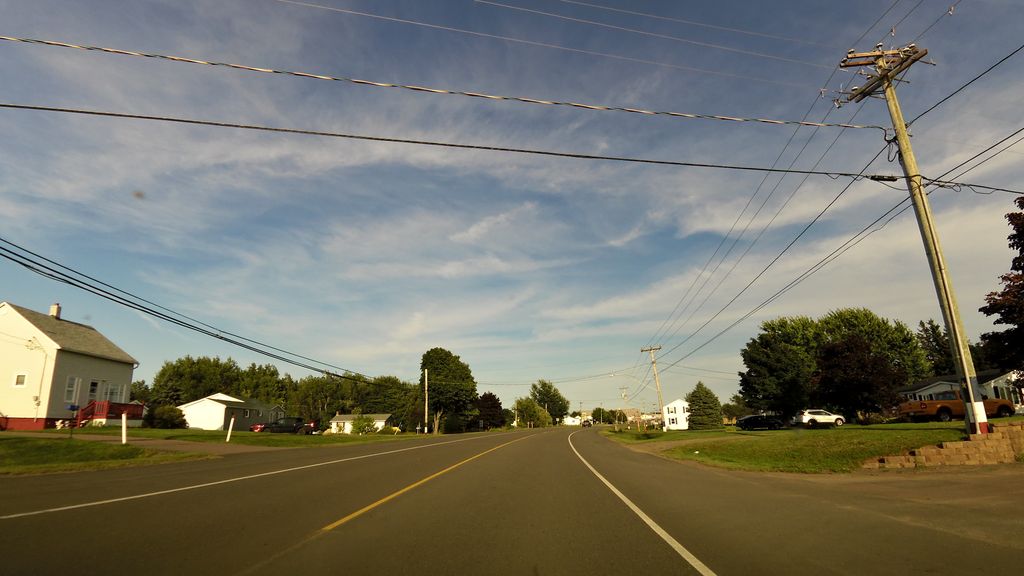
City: charlottetown